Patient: sex F, age 58
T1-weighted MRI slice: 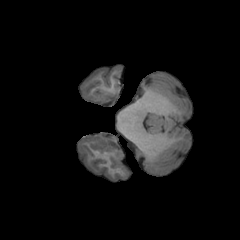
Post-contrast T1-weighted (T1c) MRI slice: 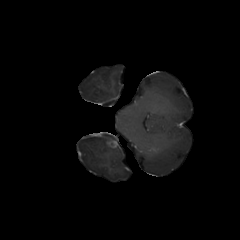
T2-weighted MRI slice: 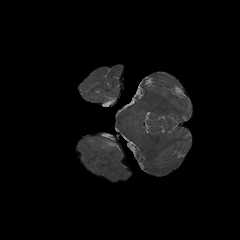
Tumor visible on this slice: yes
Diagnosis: Glioblastoma, IDH-wildtype
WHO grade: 4